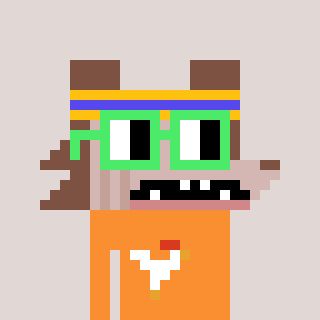
a pixel art character with square light green glasses, a werewolf-shaped head and a orange-colored body on a warm background